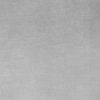
Label: dusty